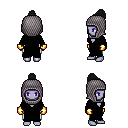
a pixel art fantasy rpg character, female body template, dark elf, purple skin, black robe, white pants, raven short topknot hairstyle, chain hood, gold gloves, four views (front, back, left, right), 2x2 character sprite sheet, small pixel art, hard edges, no anti-aliasing